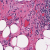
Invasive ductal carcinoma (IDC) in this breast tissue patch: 0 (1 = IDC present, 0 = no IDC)